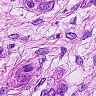
Metastatic tissue present: yes